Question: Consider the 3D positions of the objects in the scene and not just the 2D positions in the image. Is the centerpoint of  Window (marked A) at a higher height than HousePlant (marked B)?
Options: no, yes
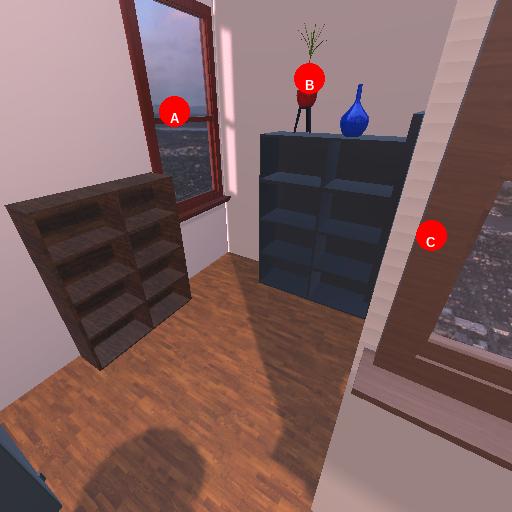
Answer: no